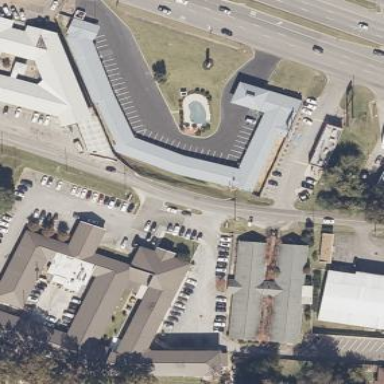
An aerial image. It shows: Hotel building.